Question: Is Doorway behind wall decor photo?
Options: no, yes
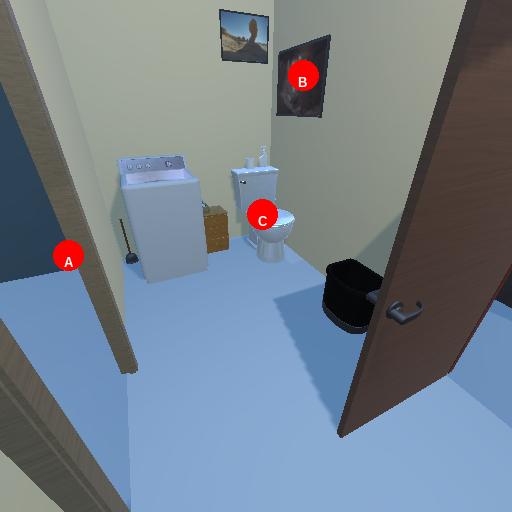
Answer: no